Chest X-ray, AP view. Patient: 43 years old, sex F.
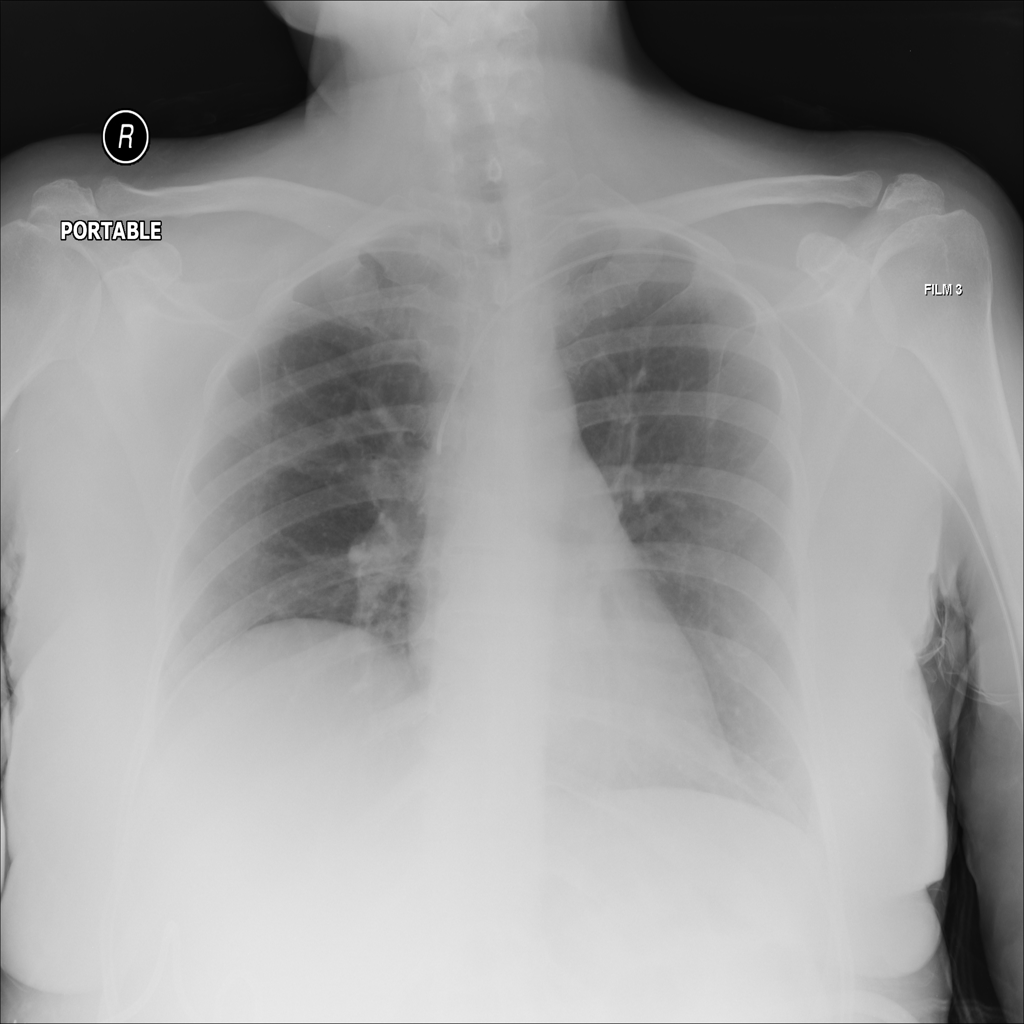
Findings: No Finding